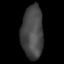
Tissue: prostate
Cell type: Fibroblasts
Senescence score: 0.7774
Nuclear area (px): 1132
Mean DAPI intensity: 70.332